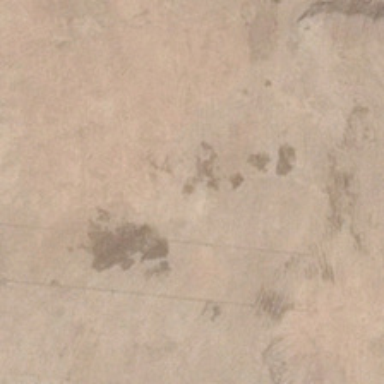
The bare land has a small patch of water .